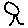
Label: tree